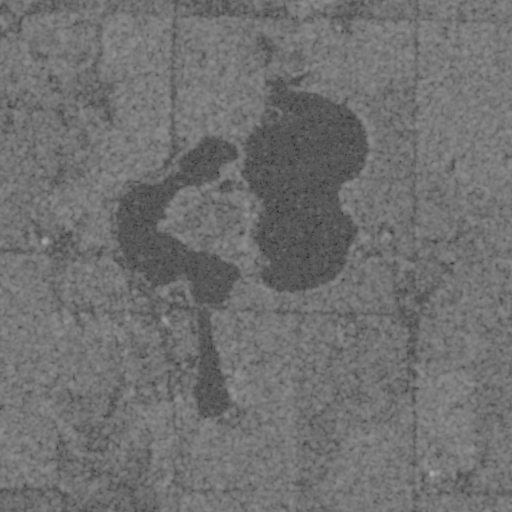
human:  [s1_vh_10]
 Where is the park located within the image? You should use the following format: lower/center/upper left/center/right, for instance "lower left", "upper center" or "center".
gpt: The park is located in the center left of the image.
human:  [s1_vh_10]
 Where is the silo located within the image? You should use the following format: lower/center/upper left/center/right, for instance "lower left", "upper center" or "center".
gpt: The silo is located in the center left of the image.
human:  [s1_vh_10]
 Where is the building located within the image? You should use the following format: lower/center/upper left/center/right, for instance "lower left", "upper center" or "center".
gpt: The building is located in the center left of the image.
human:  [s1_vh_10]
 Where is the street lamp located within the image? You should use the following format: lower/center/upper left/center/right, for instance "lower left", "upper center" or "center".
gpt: The street lamp is located in the center of the image.
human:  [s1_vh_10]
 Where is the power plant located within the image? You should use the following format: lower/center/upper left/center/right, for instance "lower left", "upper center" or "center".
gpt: There is no power plant in the image.

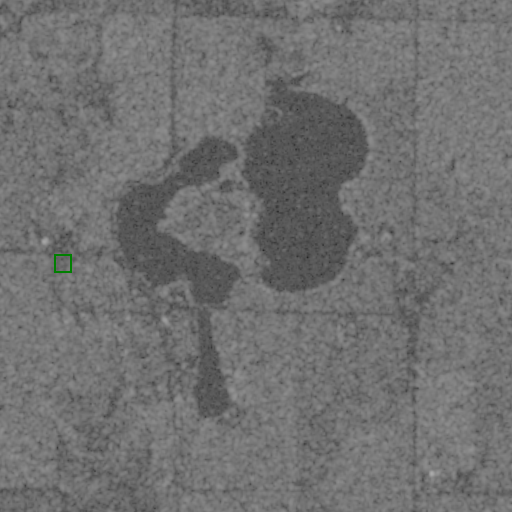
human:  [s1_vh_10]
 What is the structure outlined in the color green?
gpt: The structure outlined in green is a park.
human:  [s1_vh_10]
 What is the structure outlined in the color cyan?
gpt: There is no cyan outline.